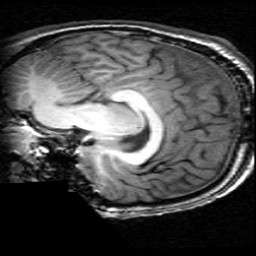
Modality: T1w
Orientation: sagittal
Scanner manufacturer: ge
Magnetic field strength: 3 T
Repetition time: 0.008948 s
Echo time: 0.001784 s